Question: I opened terminal and run the command 'ps -aux |grep bash' to learn the difference between Login Shell and Non-Login shell on my virtual machine's graphical interfaces (Ubuntu Desktop 16.04 x86).

But the output which shows both 'bash' and '-bash' made me confused. I googled a lot to find out what the command '-bash' is, but I can only find something about 'bash', so I come for help.
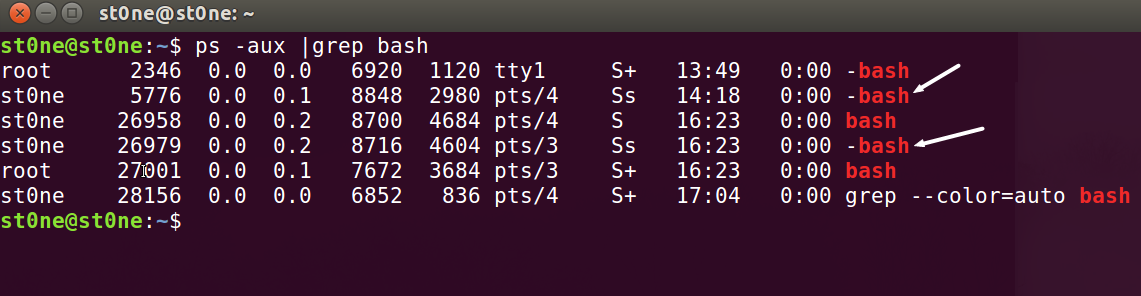
Answer: It means 'bash' is invoked as a login shell. This case it will have a hyphen before its name.
From 'man bash', section INVOCATION:
> A login shell is one whose '-', or one started with the '--login' option.